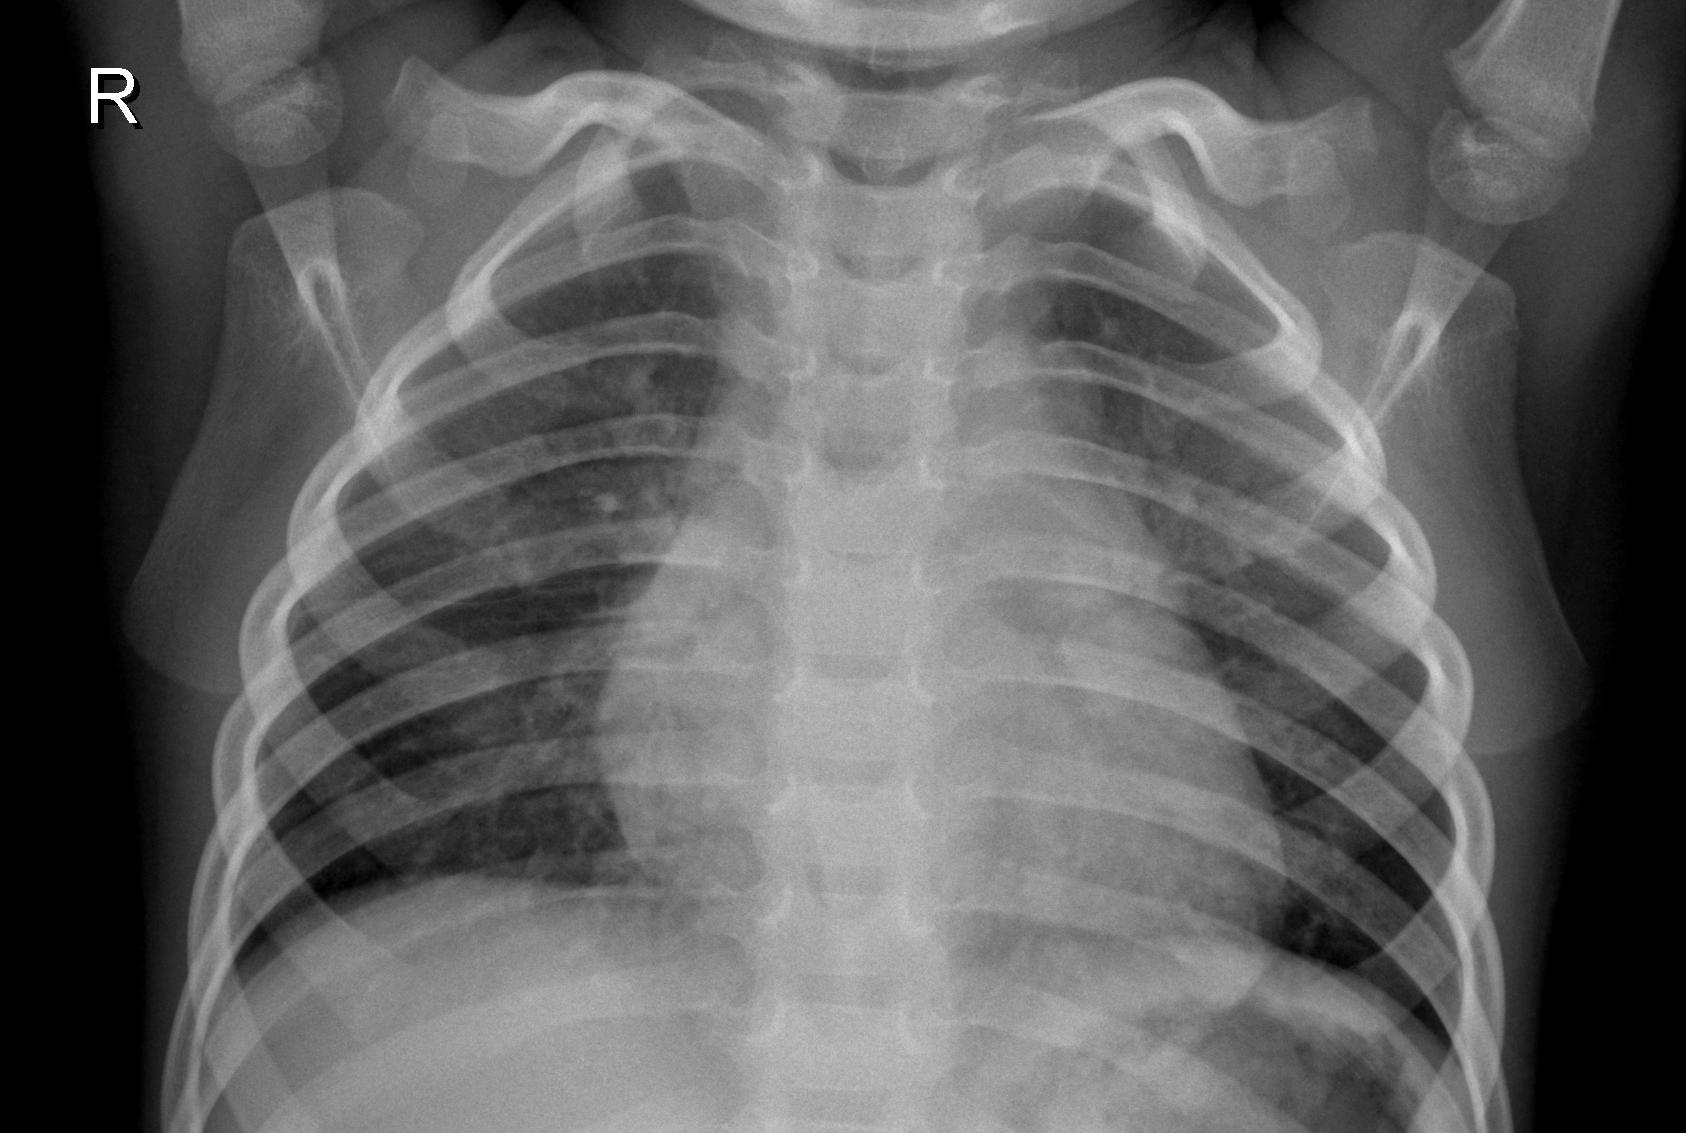
Diagnosis: PNEUMONIA